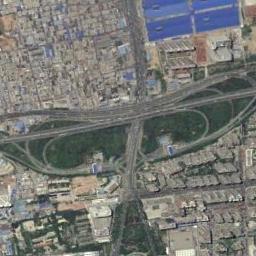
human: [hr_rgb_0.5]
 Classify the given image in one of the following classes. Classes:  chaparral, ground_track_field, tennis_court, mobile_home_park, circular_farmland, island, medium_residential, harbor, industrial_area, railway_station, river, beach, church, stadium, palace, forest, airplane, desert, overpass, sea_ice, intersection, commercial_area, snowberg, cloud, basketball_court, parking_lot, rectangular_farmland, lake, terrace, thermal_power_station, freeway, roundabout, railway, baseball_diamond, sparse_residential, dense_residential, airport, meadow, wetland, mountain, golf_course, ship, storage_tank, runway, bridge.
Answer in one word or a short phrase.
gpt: overpass